Chest X-ray:
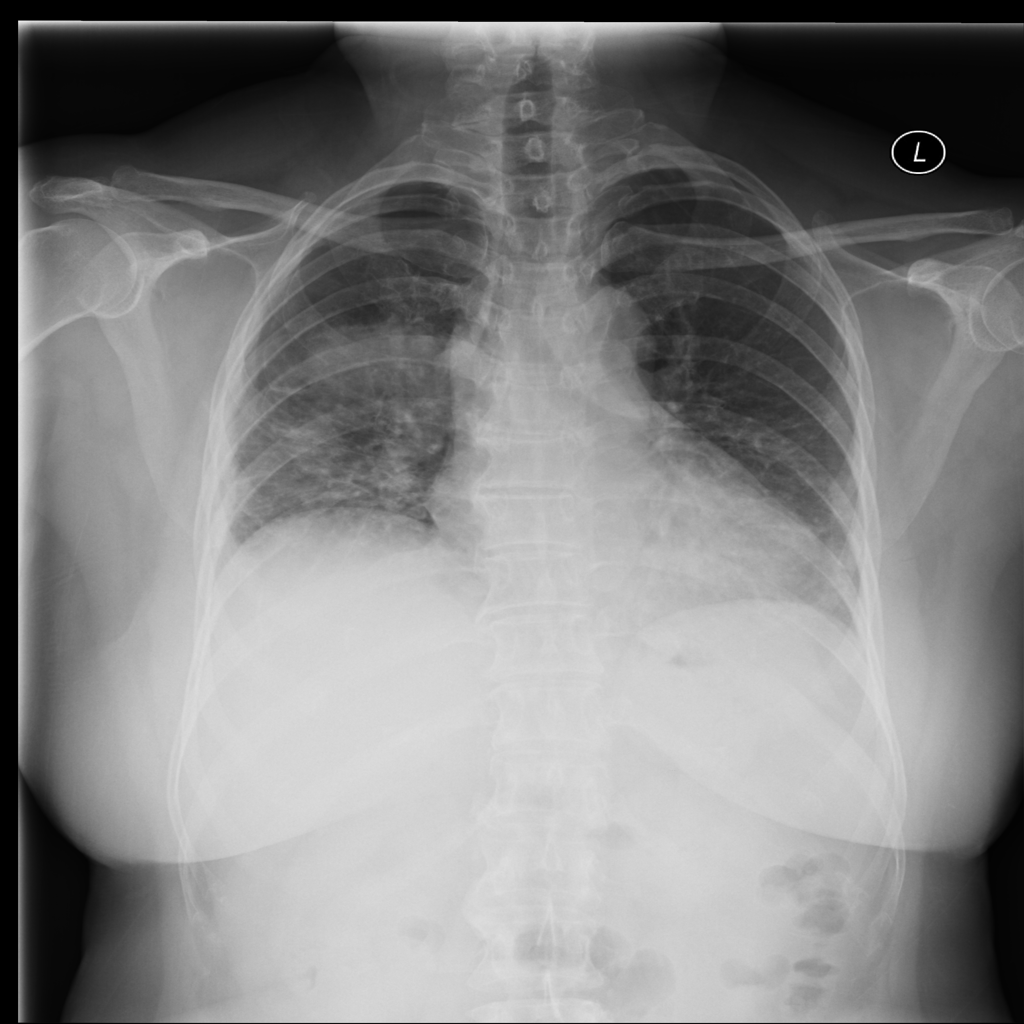
Findings: Consolidation, Effusion, Cardiomegaly
No abnormal finding: no